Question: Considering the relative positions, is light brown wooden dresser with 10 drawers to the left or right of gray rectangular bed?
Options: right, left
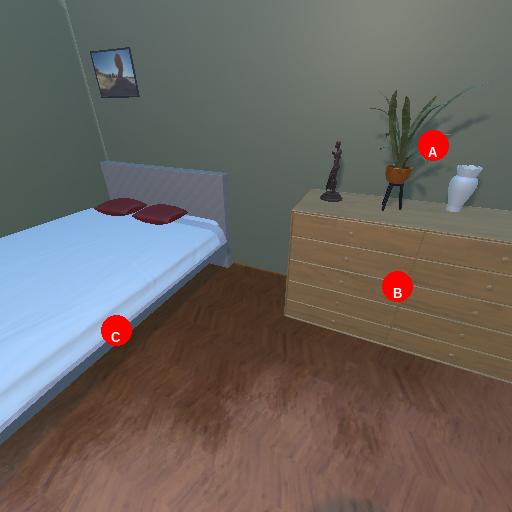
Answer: right